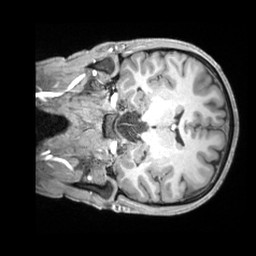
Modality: T1w
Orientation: coronal
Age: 25
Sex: male
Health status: ill
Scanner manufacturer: siemens
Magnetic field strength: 3 T
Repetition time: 2.2 s
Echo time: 0.00218 s